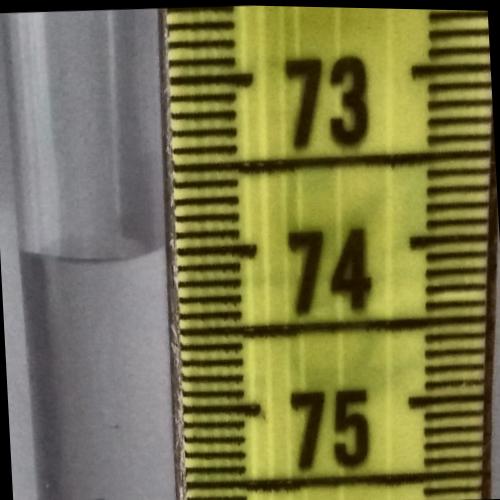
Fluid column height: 74.0 cm